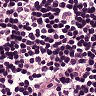
Metastatic tissue present: no